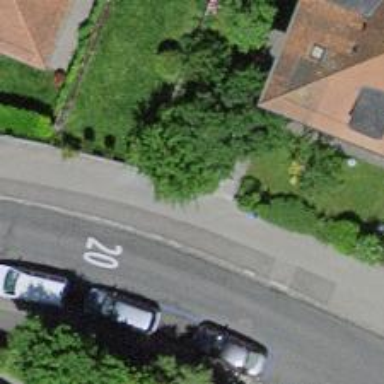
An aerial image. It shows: Footway surfaced with paving stones.